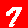
Digit: 7